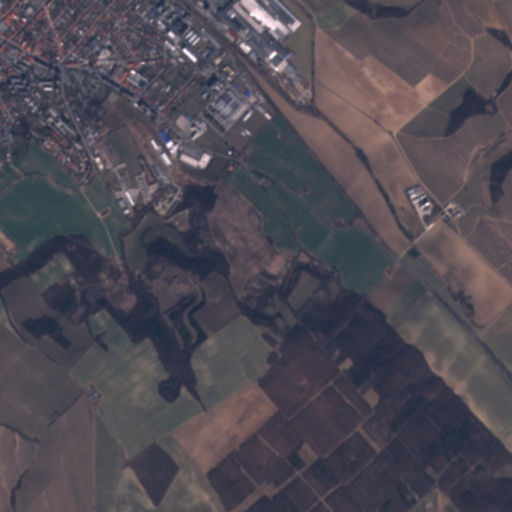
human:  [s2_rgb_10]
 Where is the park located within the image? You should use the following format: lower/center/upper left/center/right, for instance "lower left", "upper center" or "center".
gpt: The park is located in the upper left of the image.
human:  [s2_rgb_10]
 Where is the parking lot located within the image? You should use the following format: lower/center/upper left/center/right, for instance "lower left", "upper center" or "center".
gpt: The parking lot is located in the upper left of the image.
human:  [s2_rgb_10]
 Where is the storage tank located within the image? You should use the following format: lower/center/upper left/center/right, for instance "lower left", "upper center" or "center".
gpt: The storage tank is located in the upper center of the image.
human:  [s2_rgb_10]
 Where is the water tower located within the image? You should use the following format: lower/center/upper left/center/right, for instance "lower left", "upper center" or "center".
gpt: The water tower is located in the upper center of the image.
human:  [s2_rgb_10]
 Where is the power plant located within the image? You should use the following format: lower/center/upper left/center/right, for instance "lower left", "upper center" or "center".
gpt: There is no power plant in the image.